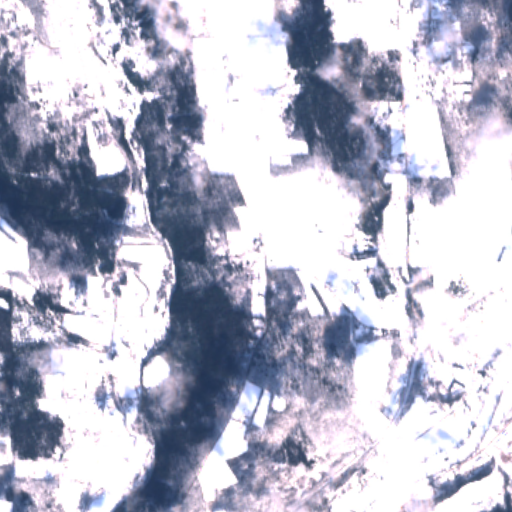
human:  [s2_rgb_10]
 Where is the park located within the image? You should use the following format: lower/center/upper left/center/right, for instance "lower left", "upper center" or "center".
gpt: The park is located in the center left of the image.
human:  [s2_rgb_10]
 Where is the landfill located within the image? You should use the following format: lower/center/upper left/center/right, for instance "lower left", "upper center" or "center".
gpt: There is no landfill in the image.